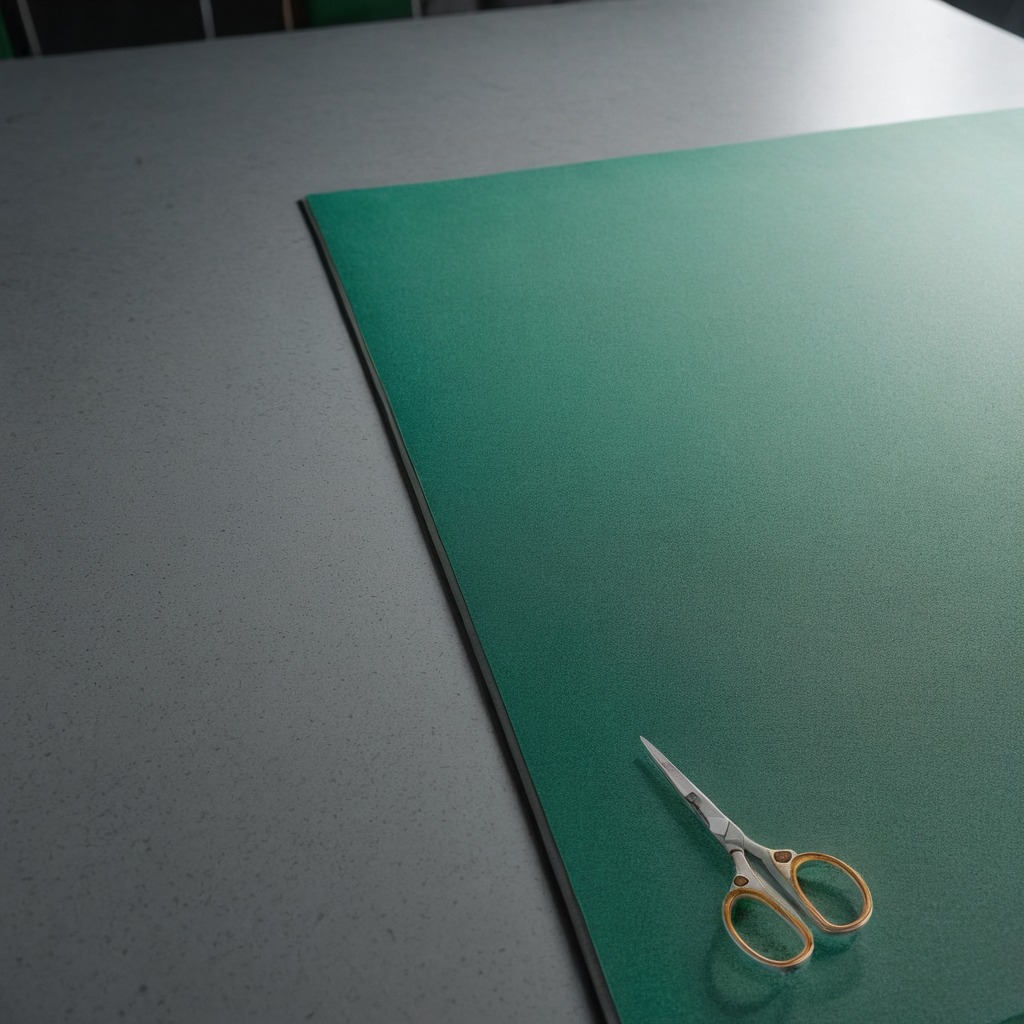
A scissor lying on the tabletop